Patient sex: M
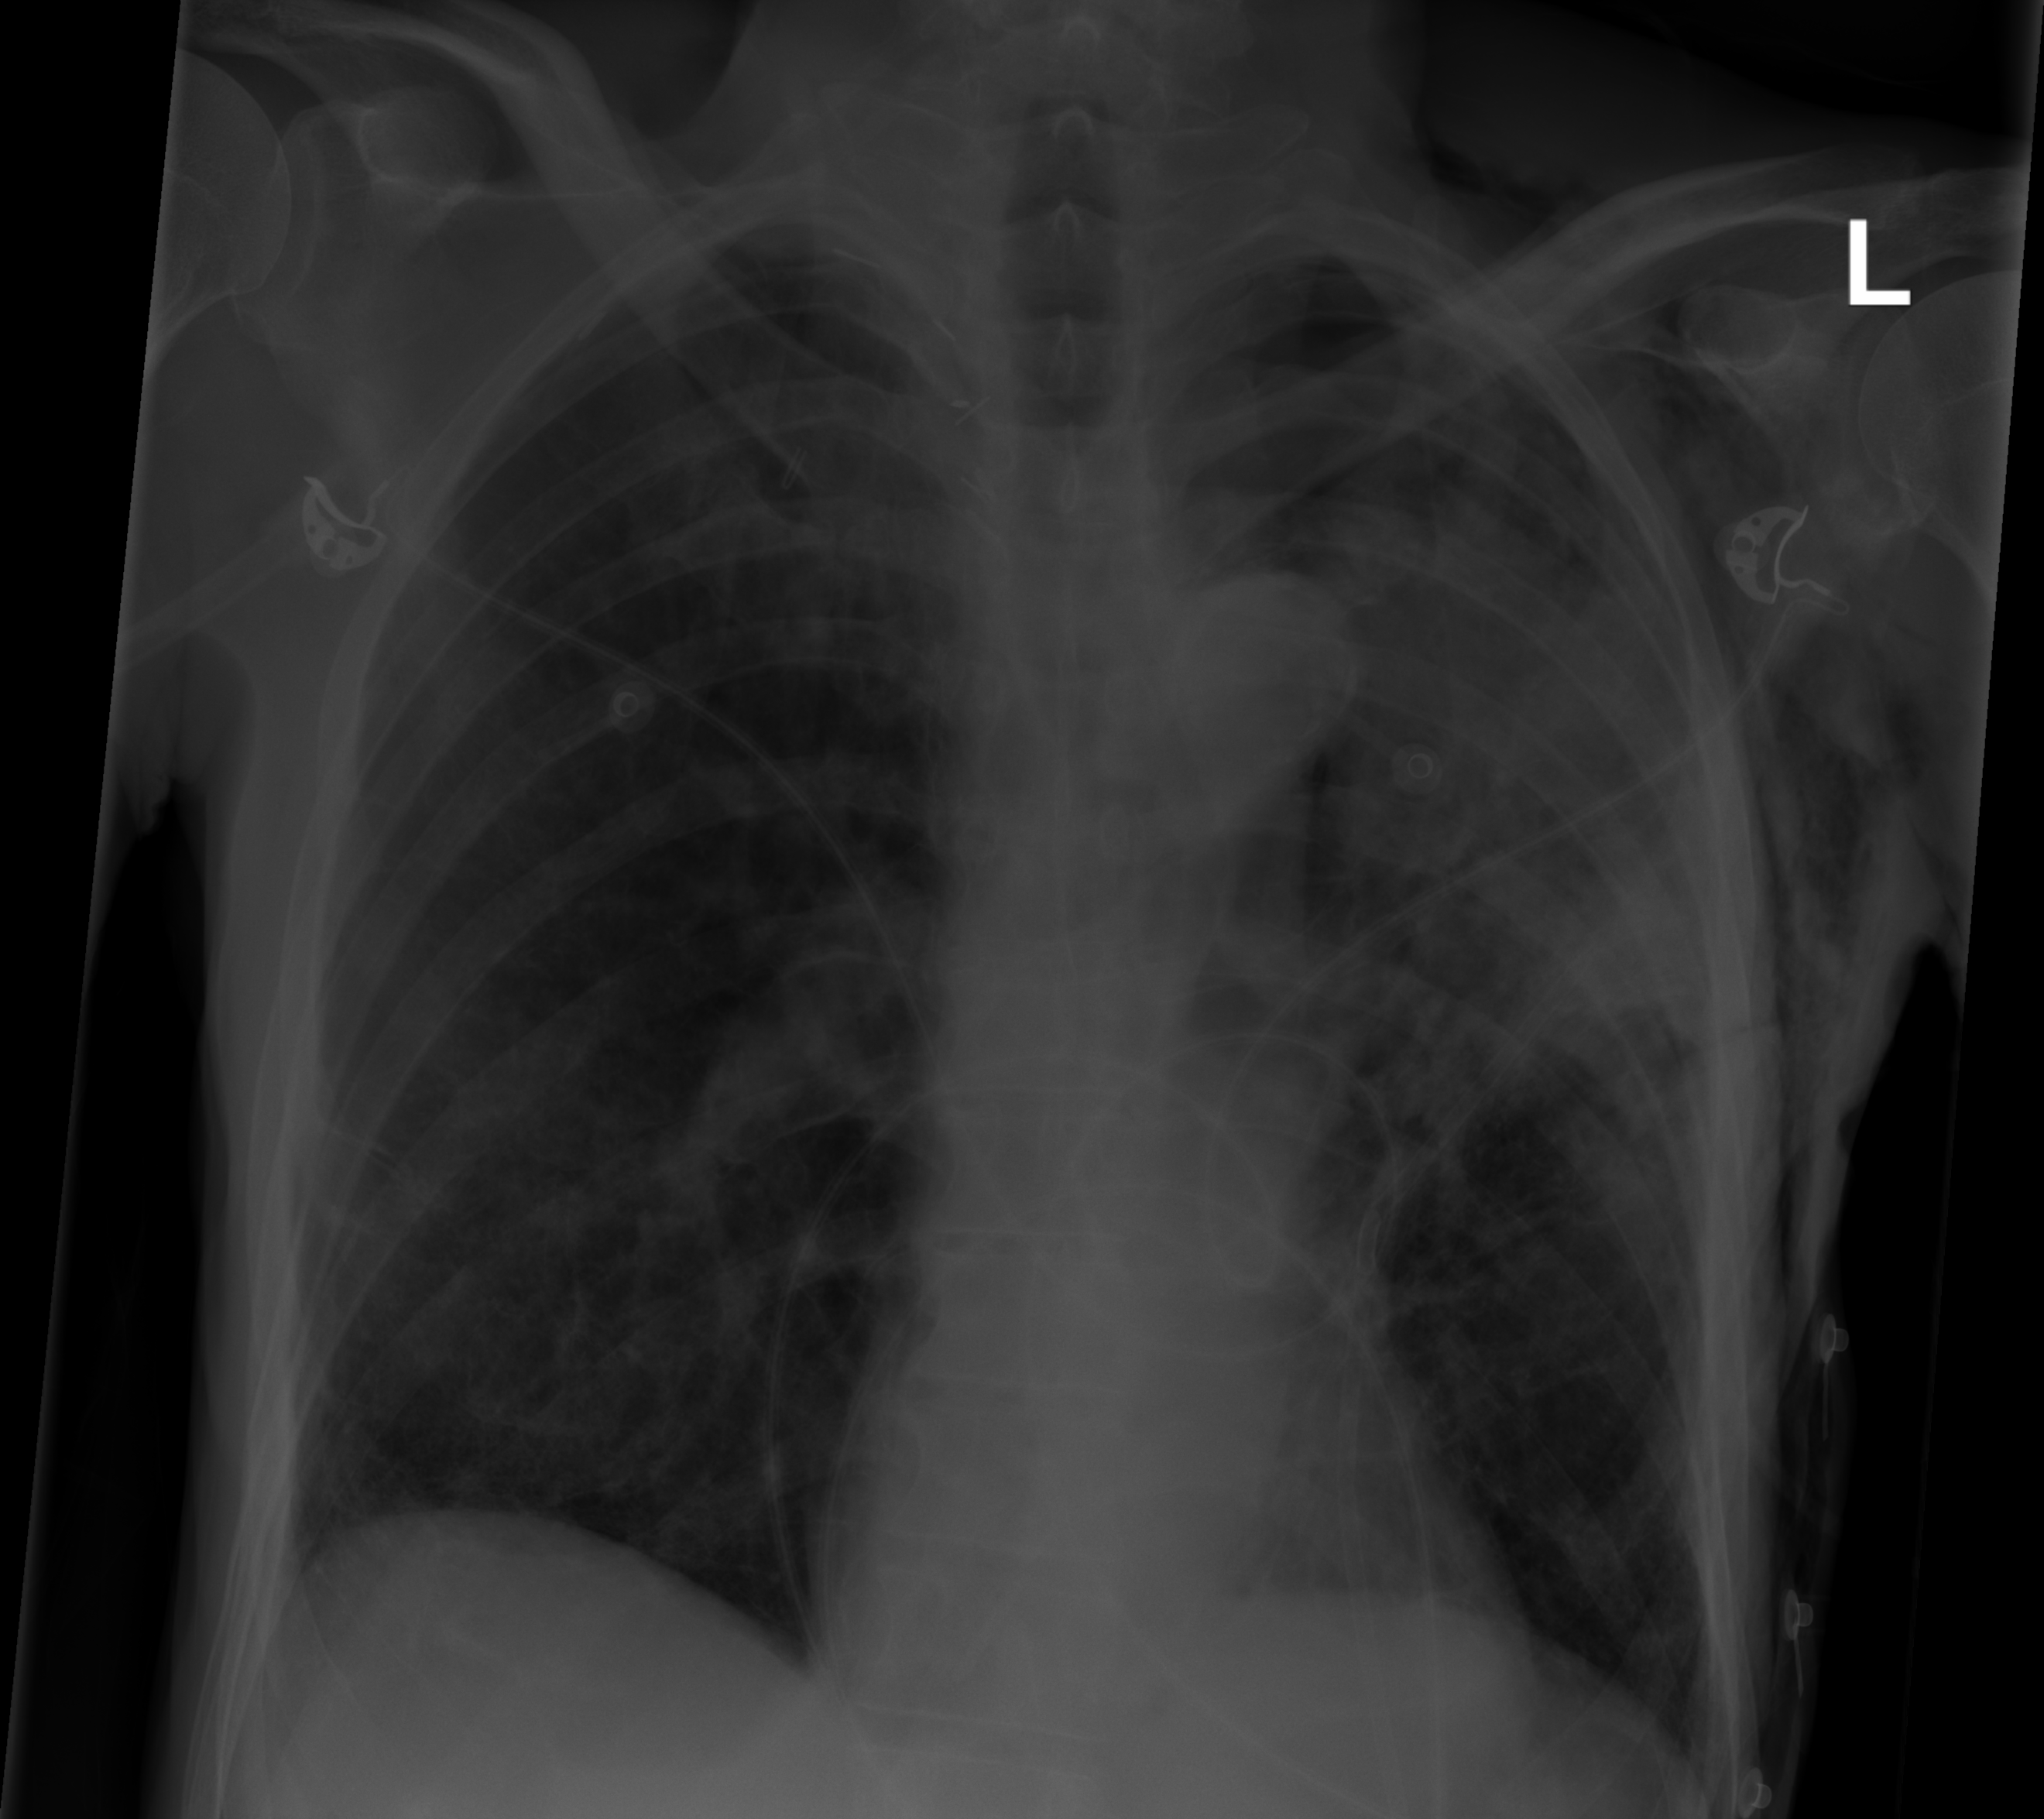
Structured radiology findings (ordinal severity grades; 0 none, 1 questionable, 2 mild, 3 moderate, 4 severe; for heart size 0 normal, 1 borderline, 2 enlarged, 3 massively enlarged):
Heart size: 0
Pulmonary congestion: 0
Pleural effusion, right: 0
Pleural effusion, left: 0
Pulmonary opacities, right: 0
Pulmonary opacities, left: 2
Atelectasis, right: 2
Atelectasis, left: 2